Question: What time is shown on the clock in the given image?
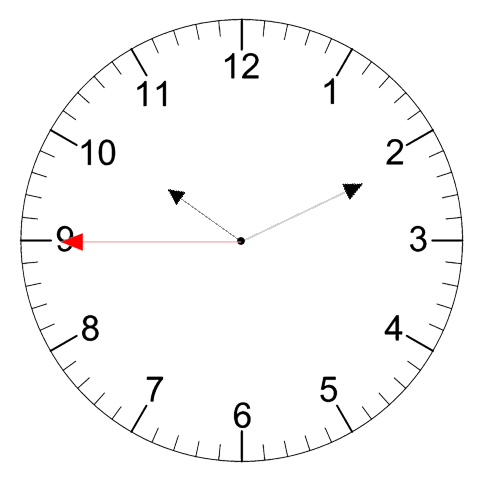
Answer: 10:10:45